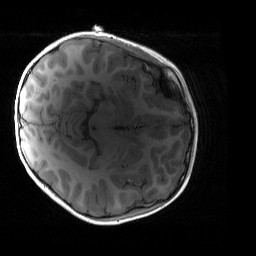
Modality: T1w
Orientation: axial
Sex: male
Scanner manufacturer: siemens
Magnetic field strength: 3 T
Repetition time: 1.9 s
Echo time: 0.00243 s